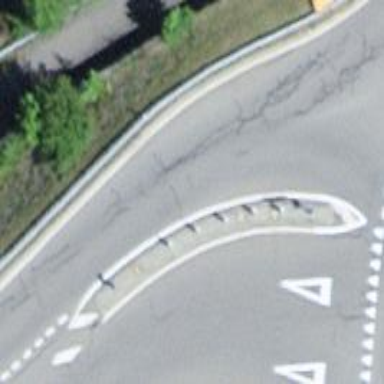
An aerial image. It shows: Bollard barrier.